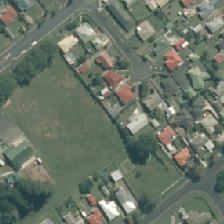
Land cover: urban_parkland